Current action and preconditions to check: path_clear

Your task: For each precondition in the list above, predict whether it will hold at this action.

Consider the current scene as observed from the mobile robot's camera, and analyze the predicted future states of all dynamic agents (e.g., people, animals, vehicles, or any moving entities) within the NEXT SECOND.

IMPORTANT: Only answer "very likely" if you are absolutely certain—based on strong, clear evidence—that a dynamic agent will violate the precondition in the predicted future state. Do NOT answer "very likely" for unlikely, ambiguous, or low-probability risks.

Ask yourself for each precondition: Is there a high probability, with clear and convincing evidence, that the predicted future states of any dynamic agent will interfere with the predicted future state of the currently executing action within the NEXT SECOND, causing that precondition to fail?

Assess the risk level based on these predictions. Use "likely" or "very likely" if motions create a clear risk of interference.

Use "neutral" or "improbable" if agents are nearby but their predicted paths are clearly diverging or non-conflicting.

Failure Risk Categories: "very improbable", "improbable", "neutral", "likely", "very likely"

Answer Format: Output ONLY the probability_of_failure value from these categories: "very improbable", "improbable", "neutral", "likely", "very likely"

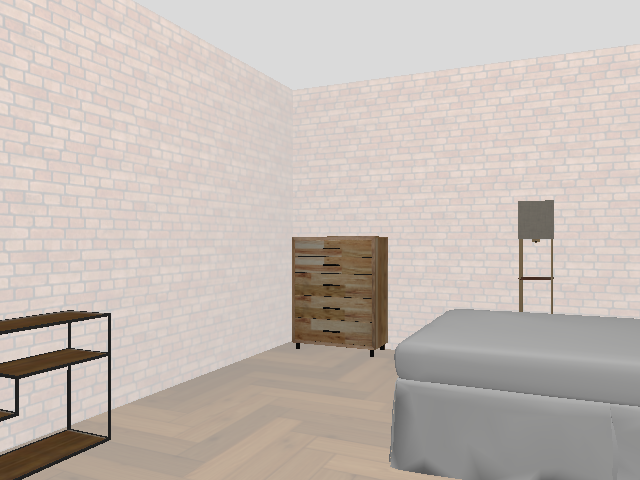

Answer: very improbable